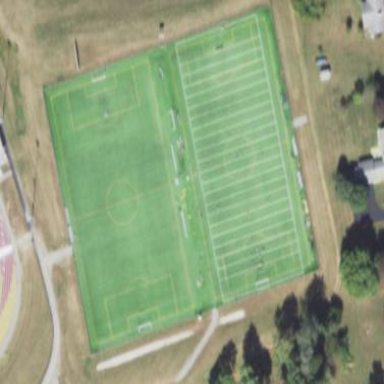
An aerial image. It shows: Soccer pitch with turf surface for leisure sports.